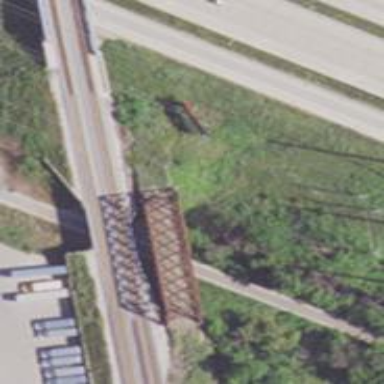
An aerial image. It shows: Bridge.